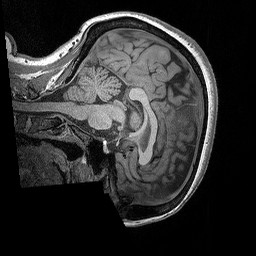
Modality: T1w
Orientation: sagittal
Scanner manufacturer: siemens
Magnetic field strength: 3 T
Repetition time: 2.3 s
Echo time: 0.00298 s